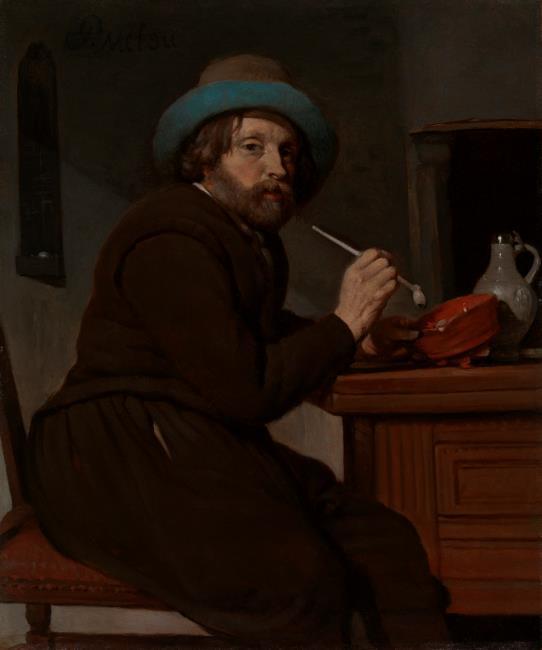
Title: Man with a pipe
Artist: Gabriel Metsu
Earliest date: 1654
Latest date: 1657
Genre: painting
Iconography: Tobacco
Keywords: genre, one human figure, knee-length portrait, hat, beard, smoking (activity), pipe, fire pot, jug (vessel), stoneware